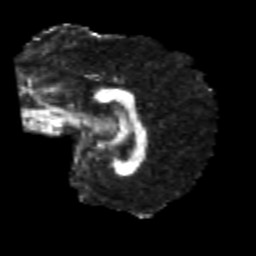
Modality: FA
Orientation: sagittal
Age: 21
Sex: male
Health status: healthy
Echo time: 0.074 s